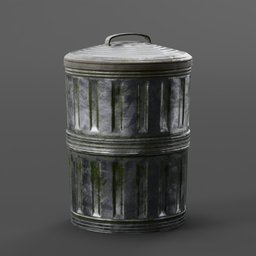
Label: tools